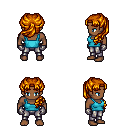
a pixel art fantasy rpg character, male body template, human, dark skin, teal pirate shirt, metal pants, dark blonde princess hairstyle, metal gloves, four views (front, back, left, right), 2x2 character sprite sheet, small pixel art, hard edges, no anti-aliasing